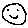
Label: smiley face